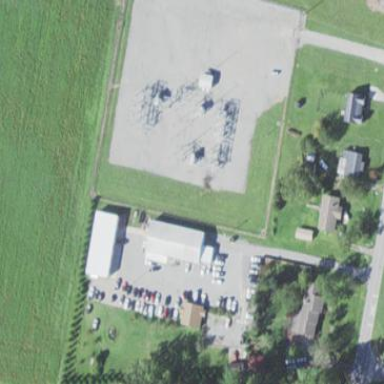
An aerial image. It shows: Distribution level power substation enclosed by fence.